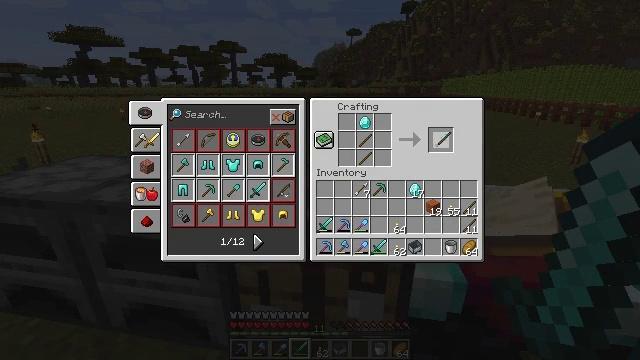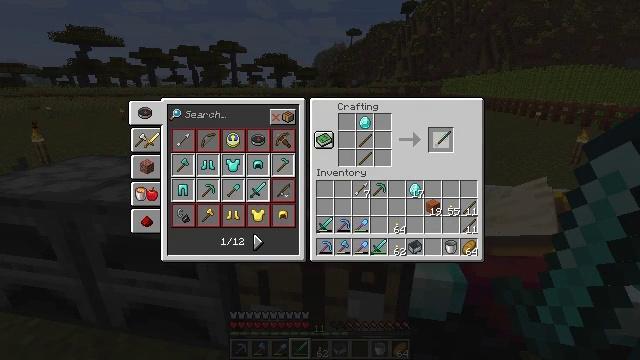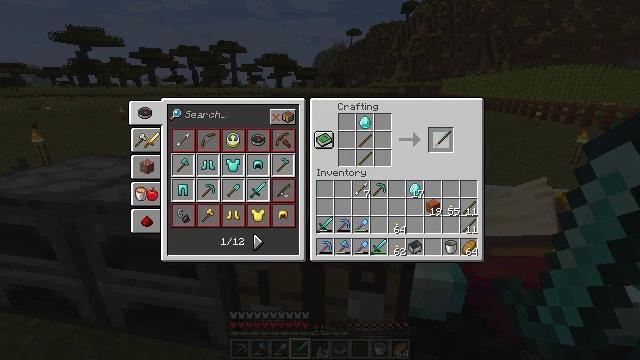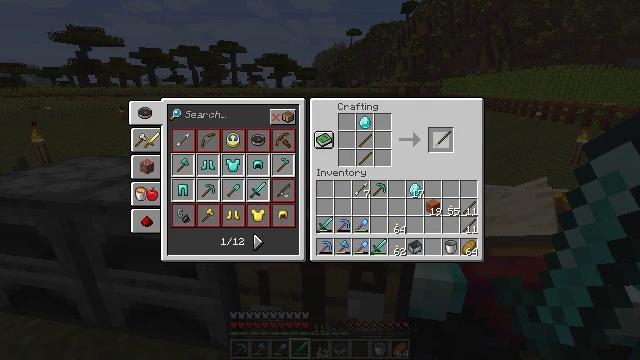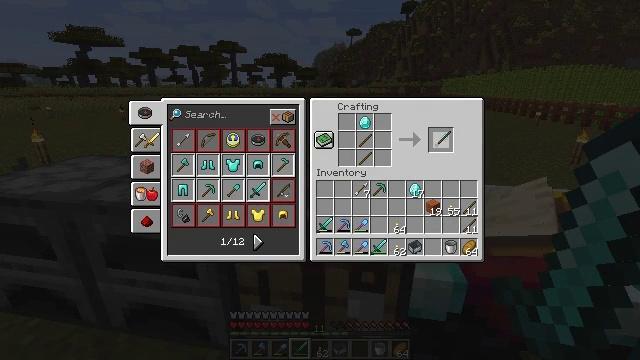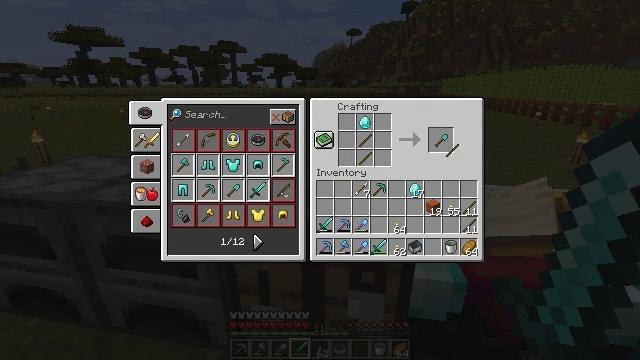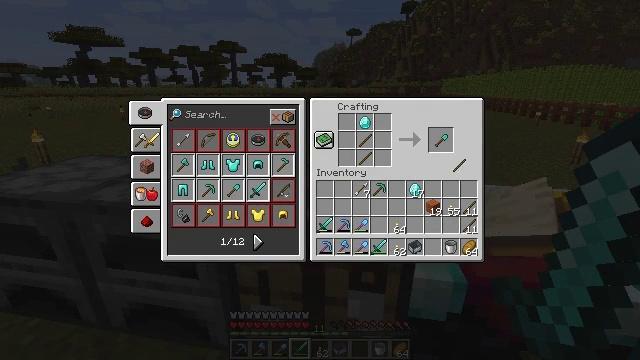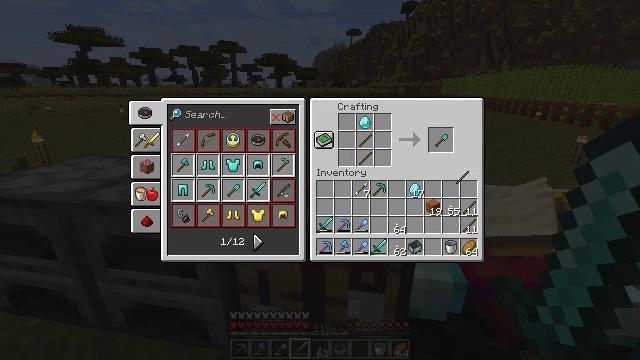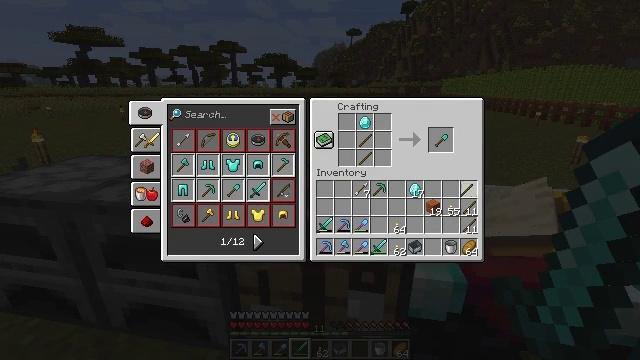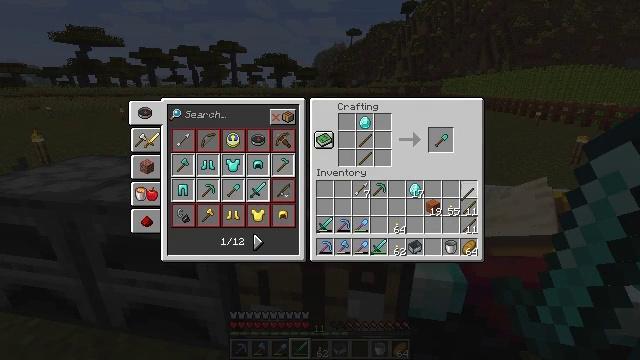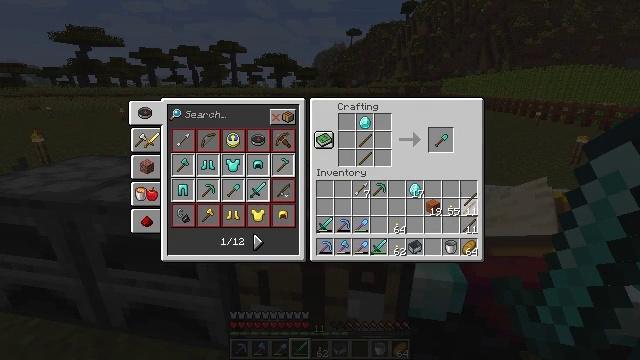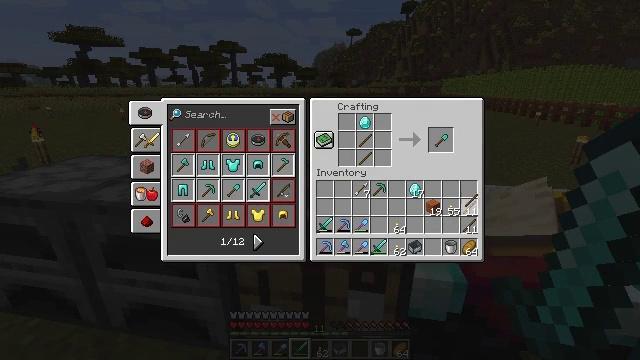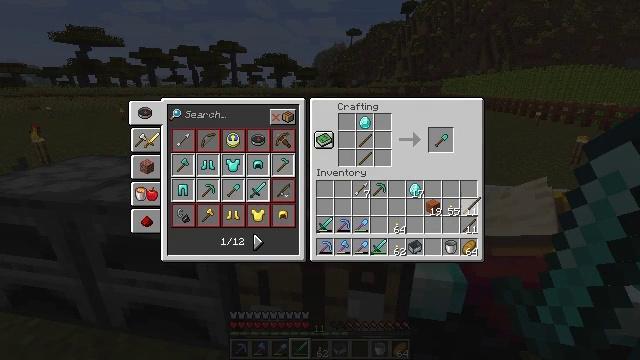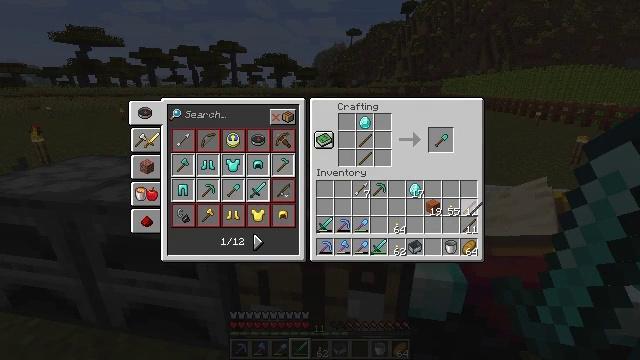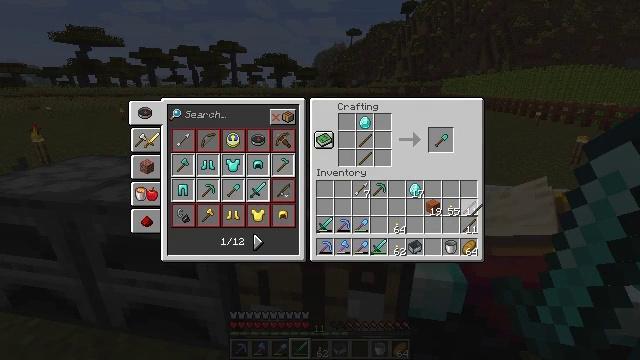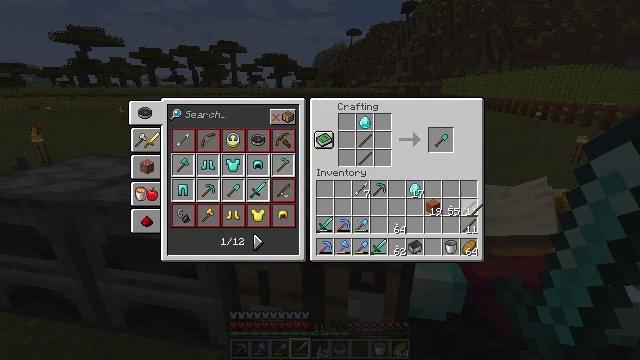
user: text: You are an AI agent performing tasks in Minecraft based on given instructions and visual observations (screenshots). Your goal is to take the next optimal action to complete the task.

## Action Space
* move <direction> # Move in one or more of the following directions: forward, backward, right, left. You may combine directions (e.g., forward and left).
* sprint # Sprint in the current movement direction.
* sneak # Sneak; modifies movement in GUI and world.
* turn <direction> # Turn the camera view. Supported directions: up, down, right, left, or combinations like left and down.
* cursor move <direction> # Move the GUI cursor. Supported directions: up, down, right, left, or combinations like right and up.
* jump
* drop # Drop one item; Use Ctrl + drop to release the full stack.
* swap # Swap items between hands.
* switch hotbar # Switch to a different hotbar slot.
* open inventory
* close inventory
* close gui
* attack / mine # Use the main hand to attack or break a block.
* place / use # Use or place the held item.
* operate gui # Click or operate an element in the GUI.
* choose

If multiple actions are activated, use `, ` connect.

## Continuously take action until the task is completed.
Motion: motion action
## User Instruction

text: Craft a diamond shovel.
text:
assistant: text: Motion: no_op
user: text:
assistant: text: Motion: no_op
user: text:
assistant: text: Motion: no_op
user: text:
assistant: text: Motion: no_op
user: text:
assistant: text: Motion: cursor move right and down
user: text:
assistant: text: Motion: cursor move right and down
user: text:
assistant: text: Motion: cursor move down
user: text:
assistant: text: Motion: cursor move down
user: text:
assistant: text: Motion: no_op
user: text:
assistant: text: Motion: no_op
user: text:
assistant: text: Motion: no_op
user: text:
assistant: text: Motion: no_op
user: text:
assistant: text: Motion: no_op
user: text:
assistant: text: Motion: no_op
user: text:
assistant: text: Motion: no_op
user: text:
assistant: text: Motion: no_op
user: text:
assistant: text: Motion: operate gui
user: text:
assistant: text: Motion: operate gui
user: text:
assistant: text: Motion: operate gui
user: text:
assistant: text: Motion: operate gui
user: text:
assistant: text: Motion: no_op
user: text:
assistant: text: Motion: cursor move up
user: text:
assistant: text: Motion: cursor move up
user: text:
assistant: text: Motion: cursor move left and up
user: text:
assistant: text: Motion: cursor move up
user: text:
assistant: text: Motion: no_op
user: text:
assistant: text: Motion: no_op
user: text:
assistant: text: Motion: no_op
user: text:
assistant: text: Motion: no_op
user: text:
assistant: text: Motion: no_op